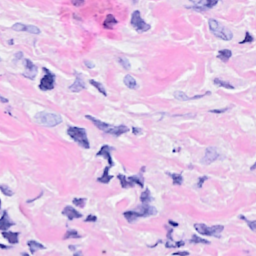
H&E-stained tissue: Breast